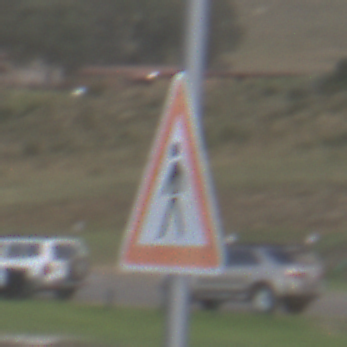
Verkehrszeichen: FussgaengerRechts
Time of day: SunriseSunset
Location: Outdoor (RoadRail)
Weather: PartlyCloudy
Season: NotSpecified
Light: Natural